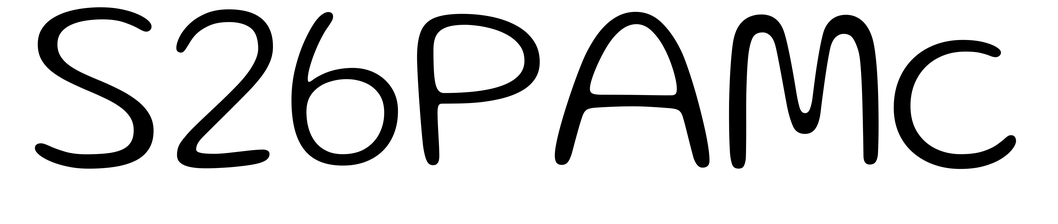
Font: Gluten_ExtraLight